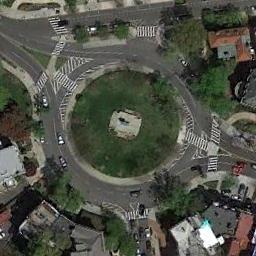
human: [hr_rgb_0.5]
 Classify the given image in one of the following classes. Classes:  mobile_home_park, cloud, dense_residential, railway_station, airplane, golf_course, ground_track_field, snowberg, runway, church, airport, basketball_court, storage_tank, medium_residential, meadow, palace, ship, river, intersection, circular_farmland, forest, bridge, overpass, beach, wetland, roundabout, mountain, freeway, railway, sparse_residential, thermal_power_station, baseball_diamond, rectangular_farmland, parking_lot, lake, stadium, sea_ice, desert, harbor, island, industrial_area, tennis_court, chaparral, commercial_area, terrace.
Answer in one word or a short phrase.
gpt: roundabout